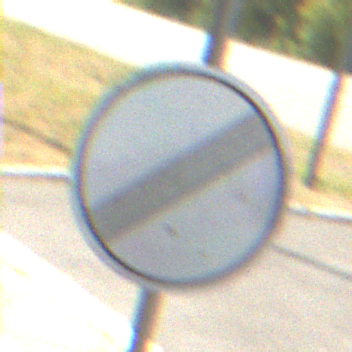
Verkehrszeichen: EndeSaemtlicherBegrenzungen
Umgebung: Outdoor, Suburban
Tageszeit: MorningAfternoon
Wetter: Clear
Licht: Natural
Jahreszeit: NotSpecified
Kontrast: HighContrast